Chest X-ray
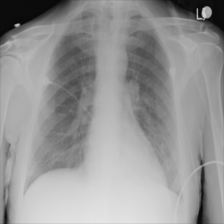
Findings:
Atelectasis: negative
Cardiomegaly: negative
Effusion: negative
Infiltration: negative
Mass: negative
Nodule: negative
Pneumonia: negative
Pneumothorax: negative
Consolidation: negative
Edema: negative
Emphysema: negative
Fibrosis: negative
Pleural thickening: negative
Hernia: negative